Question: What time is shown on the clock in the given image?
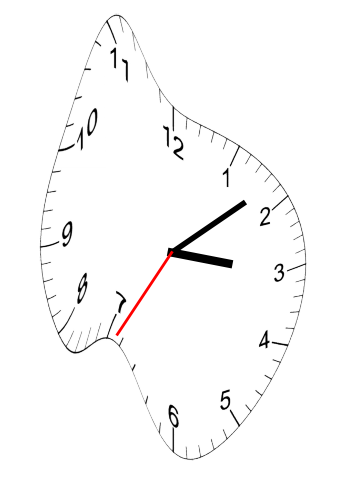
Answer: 03:08:35